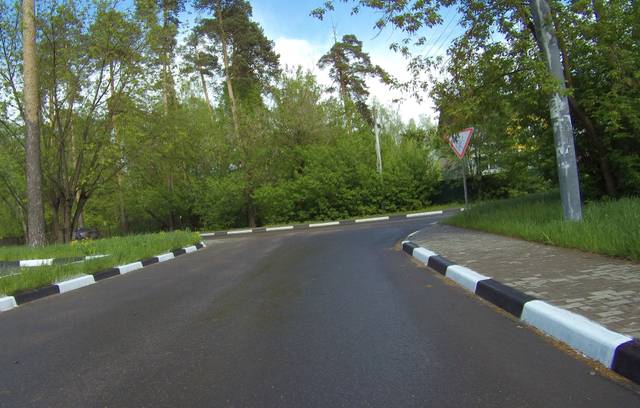
Region: Russia
Coordinates: 55.567, 38.202